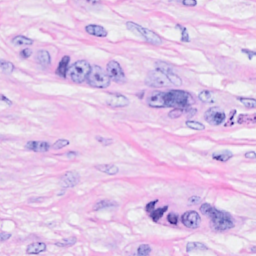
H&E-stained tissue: Breast